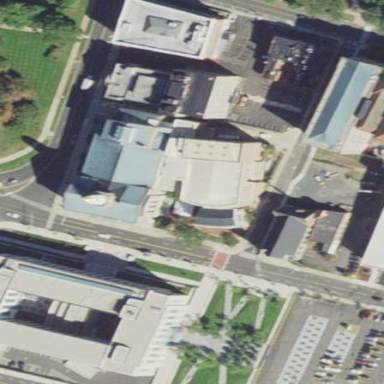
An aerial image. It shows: Theatre building.